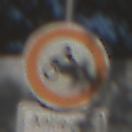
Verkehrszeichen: VerbotKraftraeder
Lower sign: PersonengruppenFrei1
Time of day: Midday
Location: Outdoor (Suburban)
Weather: Clear
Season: NotSpecified
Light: Natural